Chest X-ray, AP view. Patient: 42 years old, sex F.
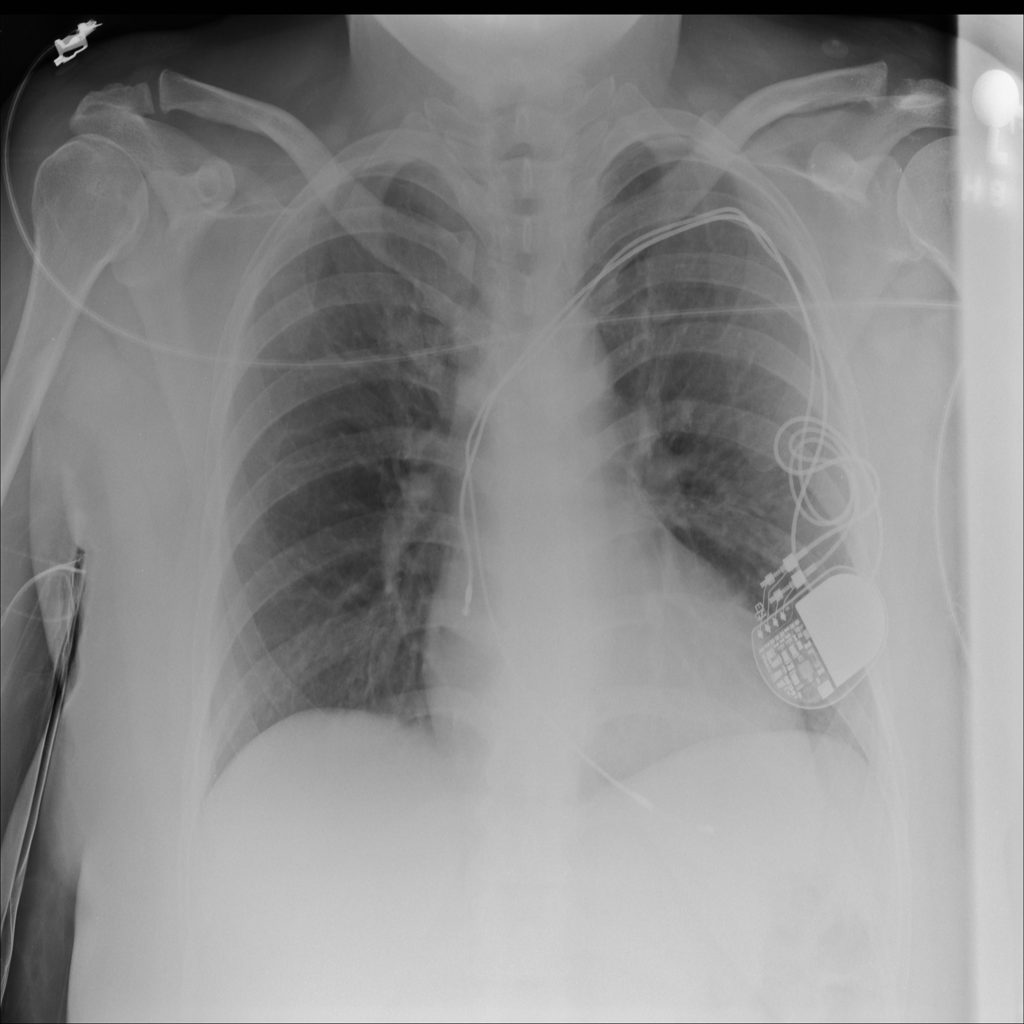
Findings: No Finding